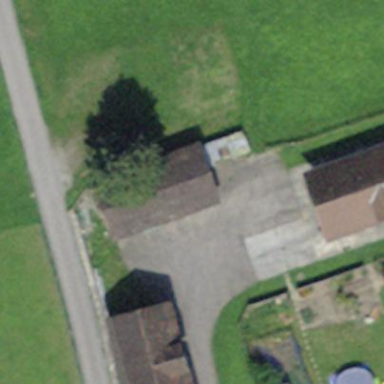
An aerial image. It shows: Garage building.